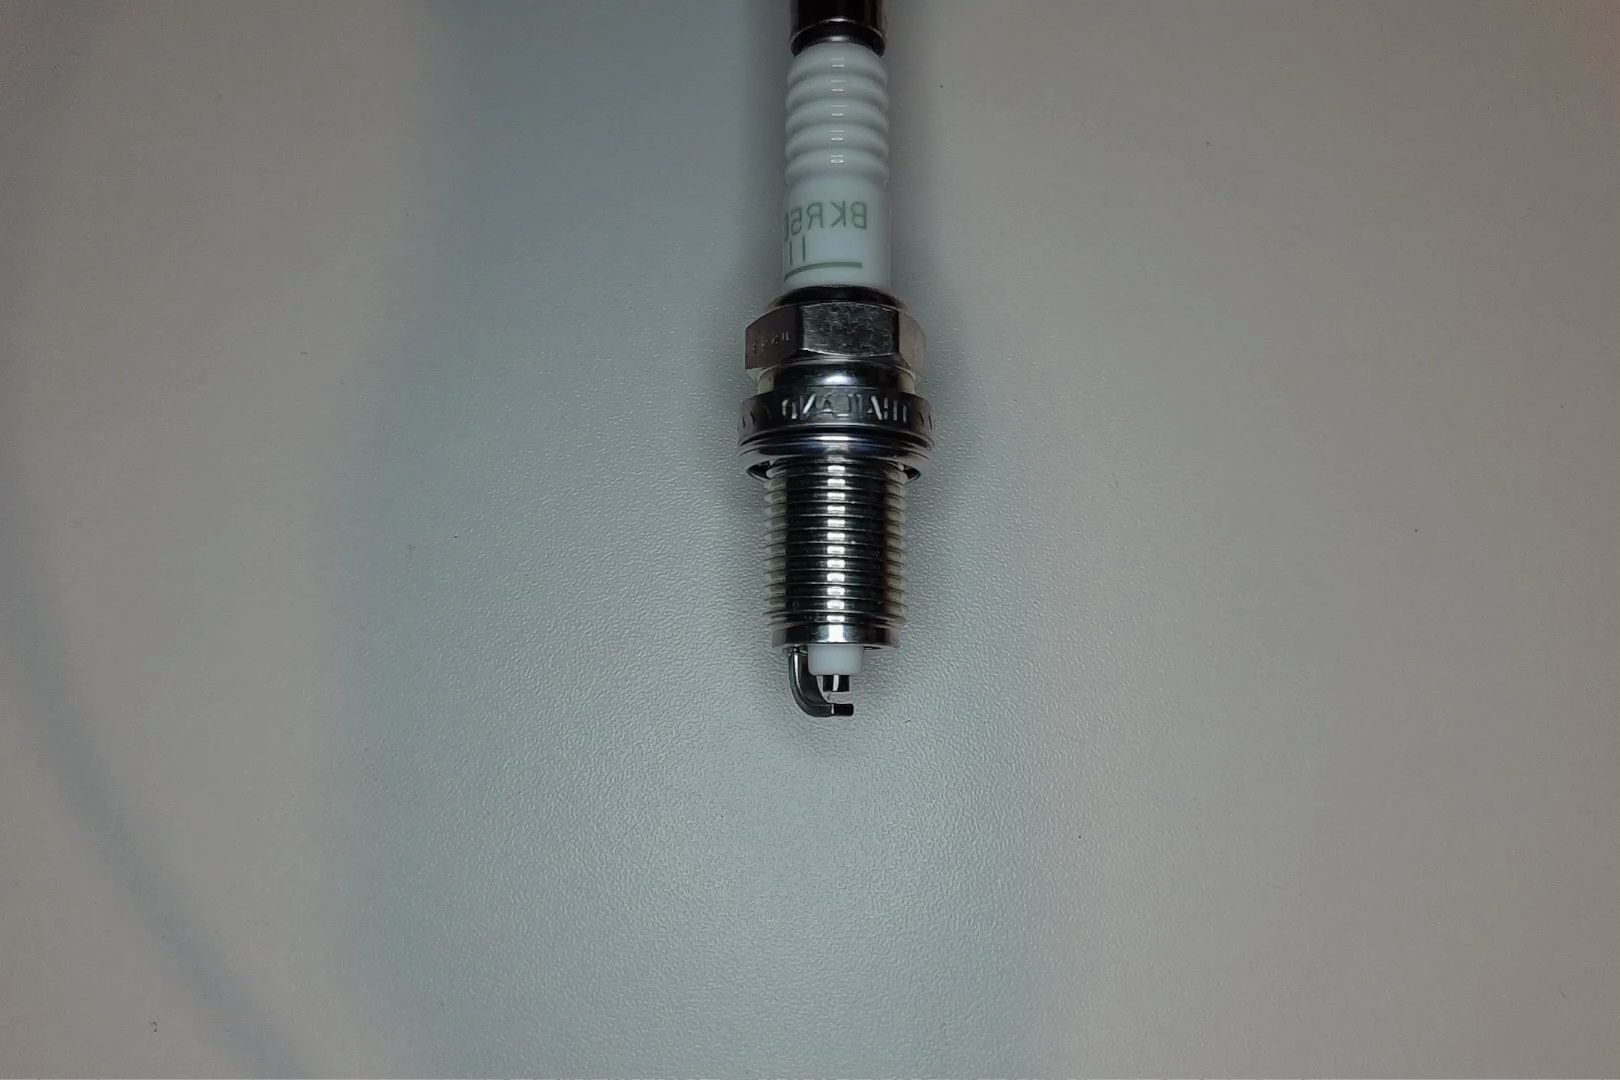
Label: normal